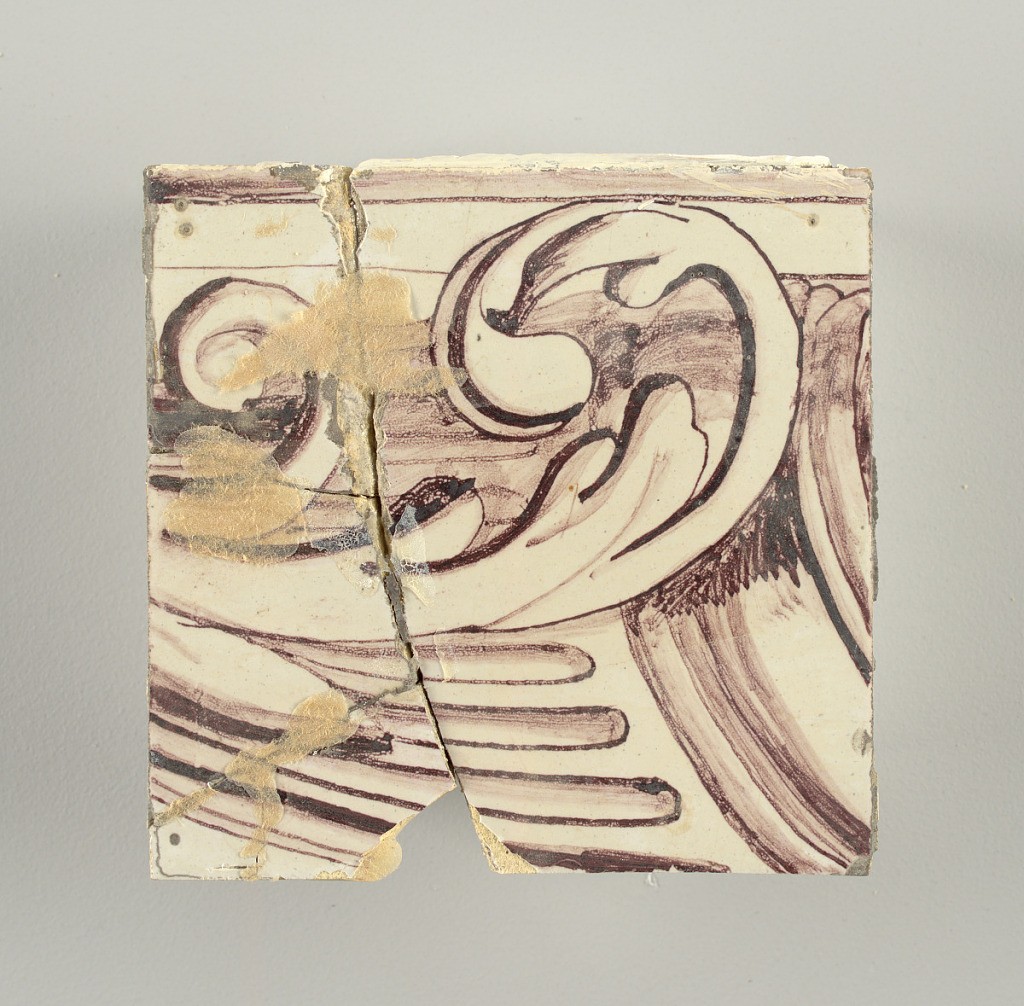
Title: Wall facing
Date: ca. 1725
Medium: tin-glazed earthenware, underglaze
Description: Running design for a frieze or a dado, composed of scrolls of foliage and strapwork, and four repeating motifs--a seated woman in a small upright oval medallion, a putto seated on a rocailled base, and strapwork in axial pattern.  The various panels, A to F, show various repeats of the same design, all being five tiles high and a varying number of tiles wide.